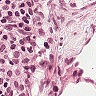
Metastatic tissue present: no